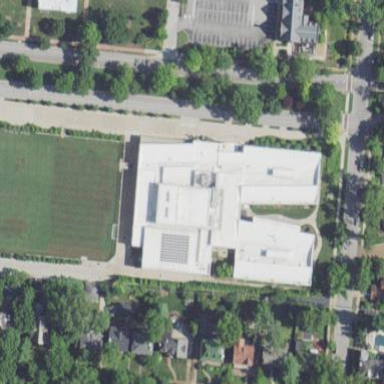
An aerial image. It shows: School.